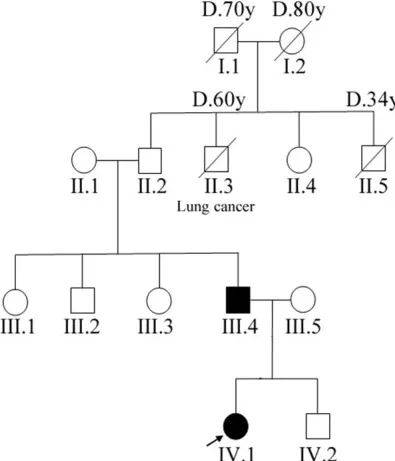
Patients' family pedigree for RNF139. Family numbers and disease-causing variant is noted above pedigree. Normal individuals are shown as clear circles (females) and squares (males). The patient above the arrow indicates the proband (IV.1).
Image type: pathology (immunostaining)